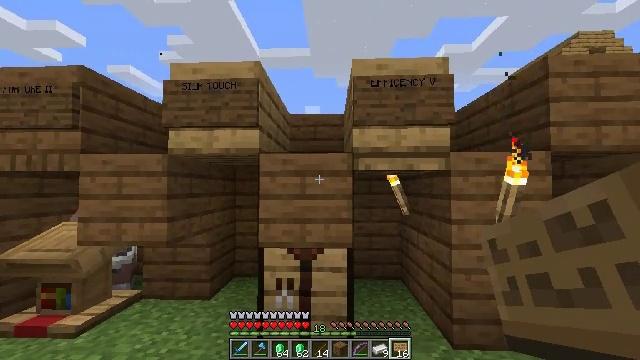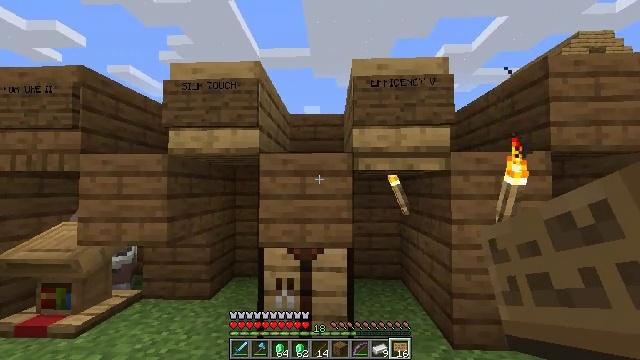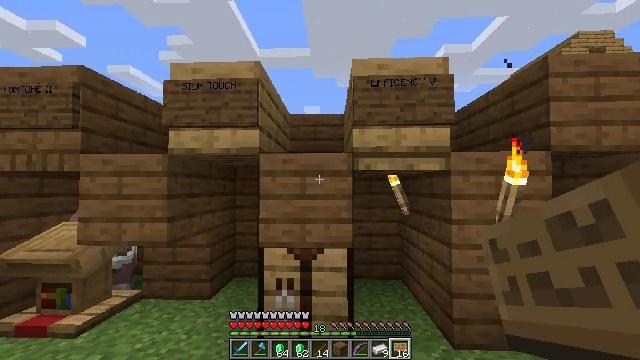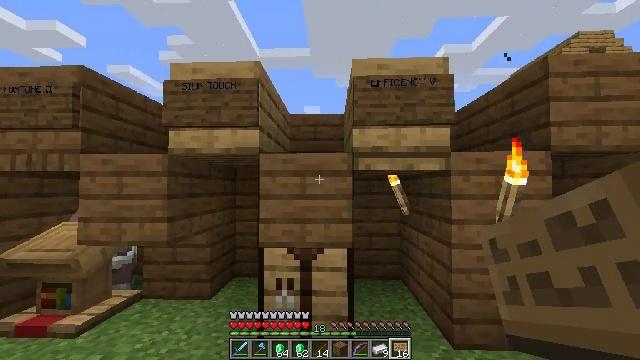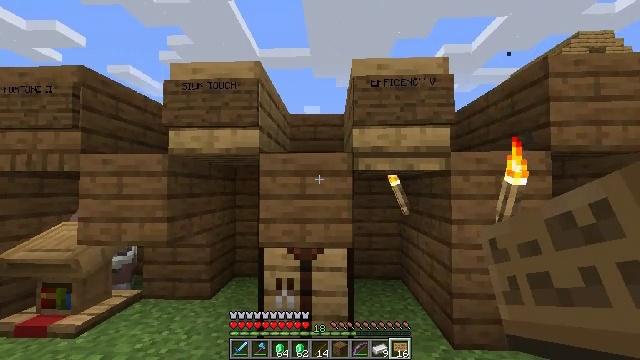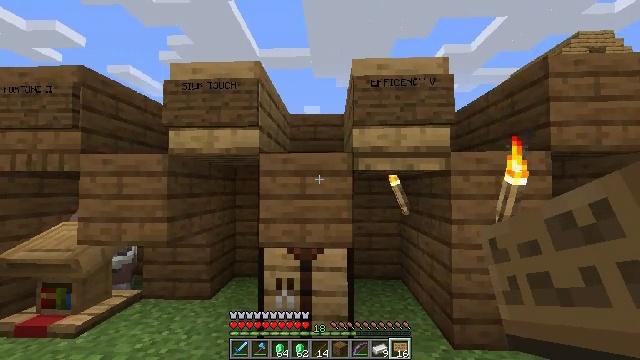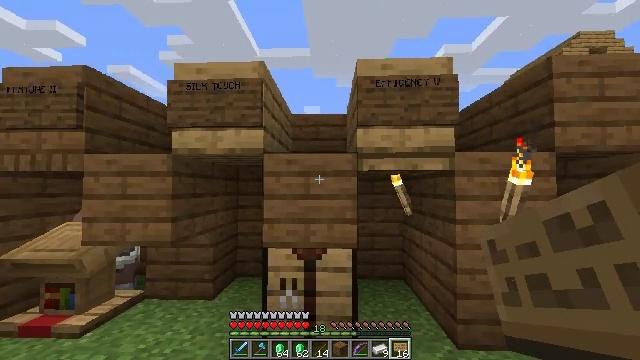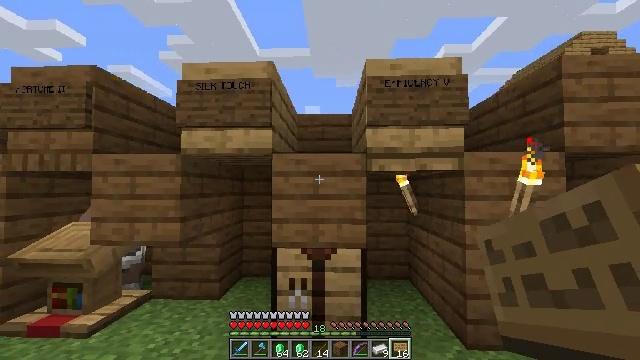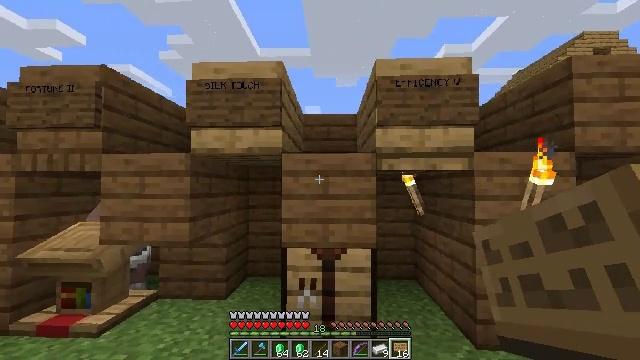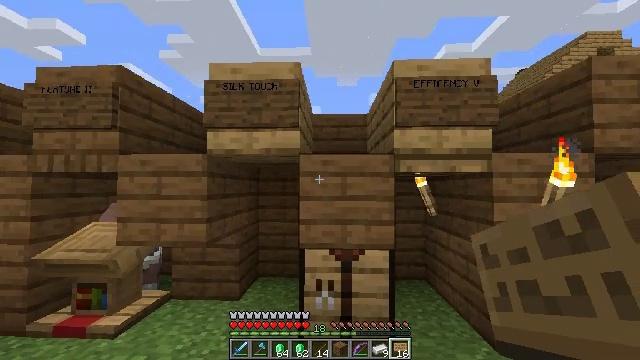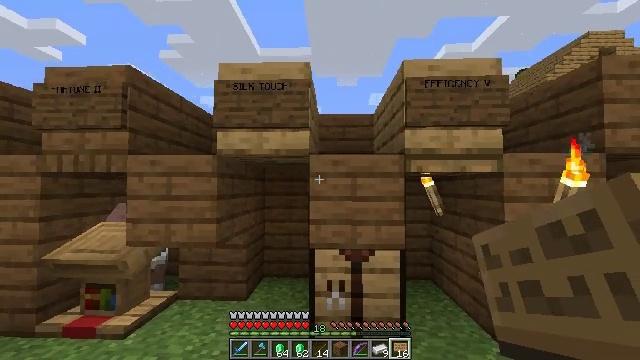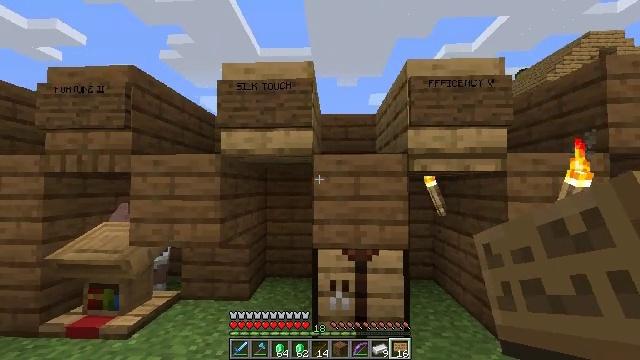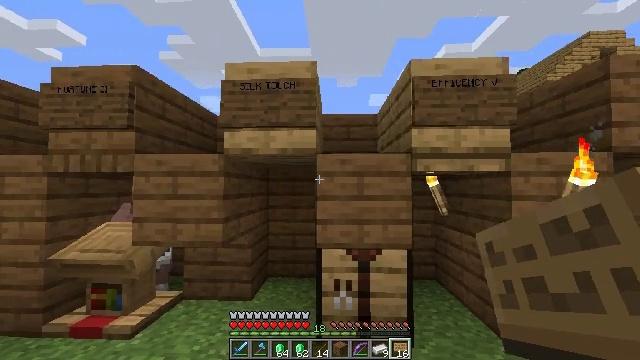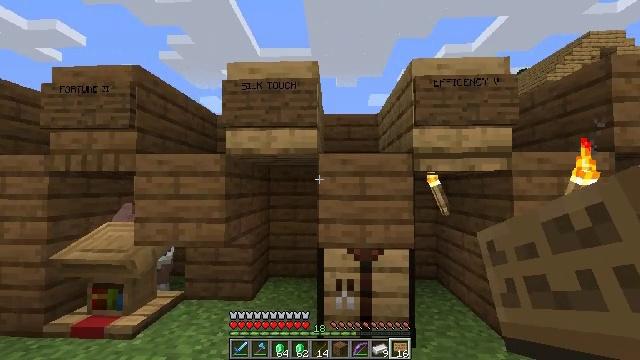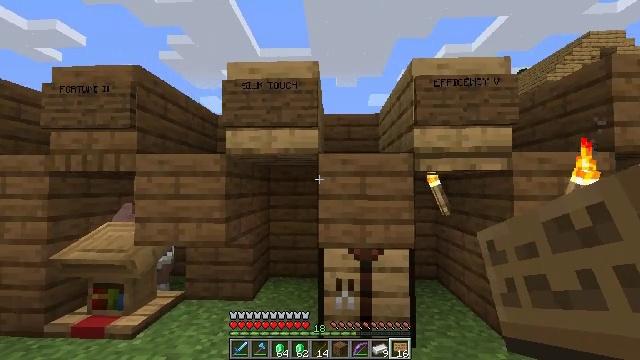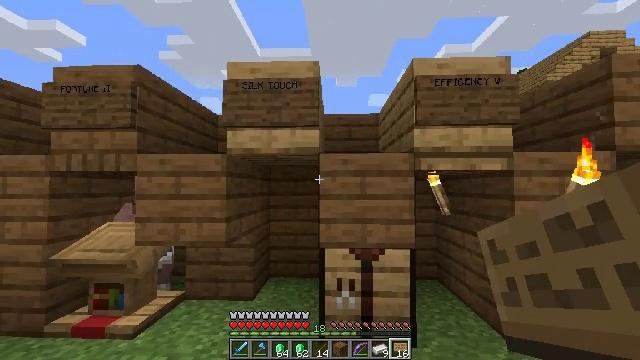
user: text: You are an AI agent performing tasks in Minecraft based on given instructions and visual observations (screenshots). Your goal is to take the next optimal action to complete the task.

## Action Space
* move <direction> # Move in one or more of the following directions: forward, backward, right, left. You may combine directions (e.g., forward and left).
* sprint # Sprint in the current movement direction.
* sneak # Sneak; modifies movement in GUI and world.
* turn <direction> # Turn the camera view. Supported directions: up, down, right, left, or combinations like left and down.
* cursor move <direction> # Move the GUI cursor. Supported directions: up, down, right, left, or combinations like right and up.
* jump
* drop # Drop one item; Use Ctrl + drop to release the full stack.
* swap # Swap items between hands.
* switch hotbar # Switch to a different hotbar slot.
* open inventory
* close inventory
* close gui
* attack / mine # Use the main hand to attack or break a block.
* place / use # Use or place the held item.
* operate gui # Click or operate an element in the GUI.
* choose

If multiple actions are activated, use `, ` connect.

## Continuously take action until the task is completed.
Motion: motion action
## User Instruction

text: Collect a spruce wall sign from the wall.
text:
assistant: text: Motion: no_op
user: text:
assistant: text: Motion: no_op
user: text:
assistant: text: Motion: no_op
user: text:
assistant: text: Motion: no_op
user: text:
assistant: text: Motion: no_op
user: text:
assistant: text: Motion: move left
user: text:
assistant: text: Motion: move left
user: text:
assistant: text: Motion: move left
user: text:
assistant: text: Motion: no_op
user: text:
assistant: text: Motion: no_op
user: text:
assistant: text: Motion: no_op
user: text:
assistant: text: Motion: no_op
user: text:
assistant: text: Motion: no_op
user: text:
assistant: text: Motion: no_op
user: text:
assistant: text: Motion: no_op
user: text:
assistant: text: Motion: no_op
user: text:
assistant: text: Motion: no_op
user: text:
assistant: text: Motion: no_op
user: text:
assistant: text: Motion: no_op
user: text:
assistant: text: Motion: no_op
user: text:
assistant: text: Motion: no_op
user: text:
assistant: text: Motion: move left
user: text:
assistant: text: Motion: move left
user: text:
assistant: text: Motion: no_op
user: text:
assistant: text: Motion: no_op
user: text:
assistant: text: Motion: no_op
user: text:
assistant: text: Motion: no_op
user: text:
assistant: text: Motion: no_op
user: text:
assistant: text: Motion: no_op
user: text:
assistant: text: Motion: no_op